Field crop: tomato
Growth stage: 1
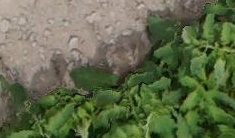
Species: tomato